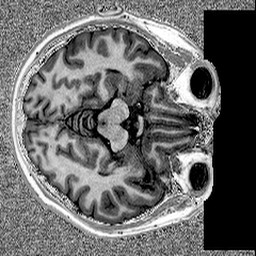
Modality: MP2RAGE
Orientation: axial
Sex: male